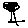
Label: tree